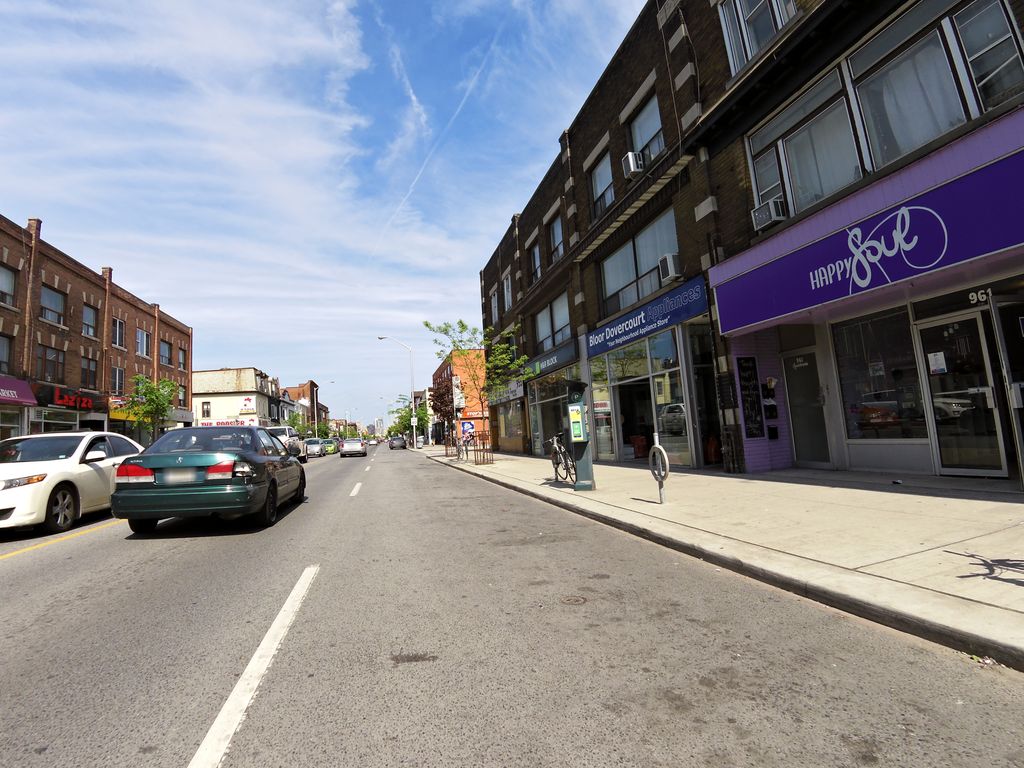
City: toronto